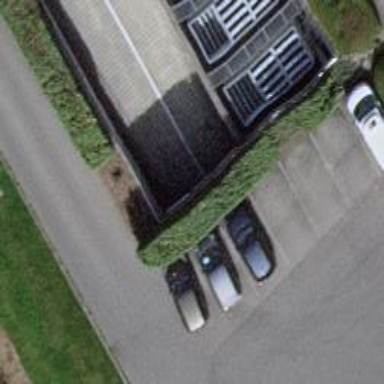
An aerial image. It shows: Parking entrance.